Interaction volume radius: 5 \u00c5
Interaction volume height: 15 \u00c5
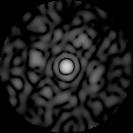
Disorder parameter: 0.8163